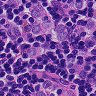
Metastatic tissue present: yes